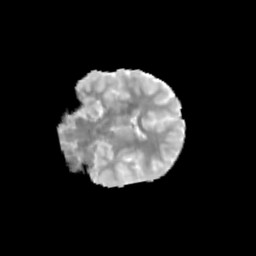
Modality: MD
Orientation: coronal
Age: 9
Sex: female
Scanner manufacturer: siemens
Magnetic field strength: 3 T
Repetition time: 3.8 s
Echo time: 0.07 s